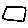
Label: square